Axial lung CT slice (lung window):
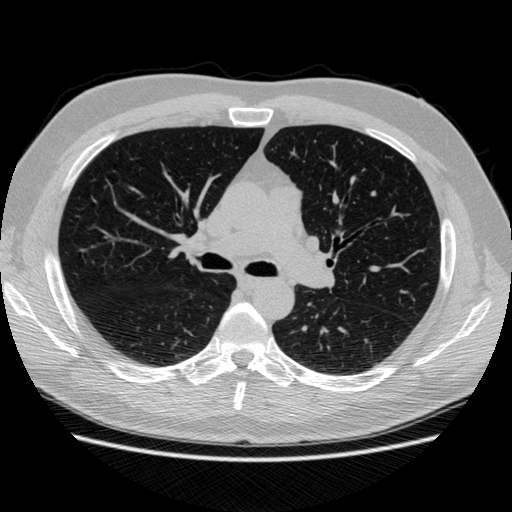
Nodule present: no